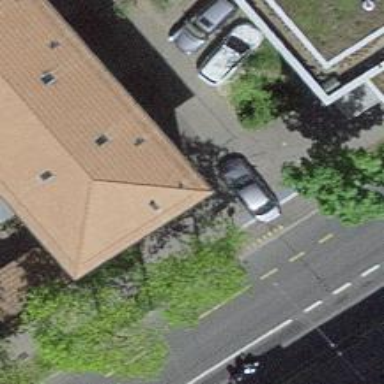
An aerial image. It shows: Post box is visible.